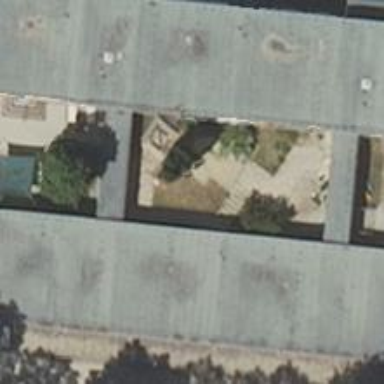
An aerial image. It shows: Kindergarten building.